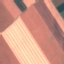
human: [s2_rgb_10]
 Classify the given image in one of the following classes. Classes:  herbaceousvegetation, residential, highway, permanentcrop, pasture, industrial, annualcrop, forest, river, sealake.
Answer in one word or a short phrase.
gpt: AnnualCrop